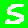
Digit: 5